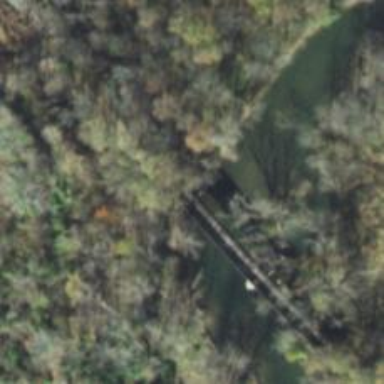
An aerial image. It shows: Abandoned railway.